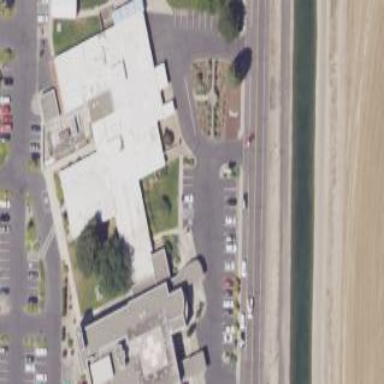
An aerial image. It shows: Hospital building.